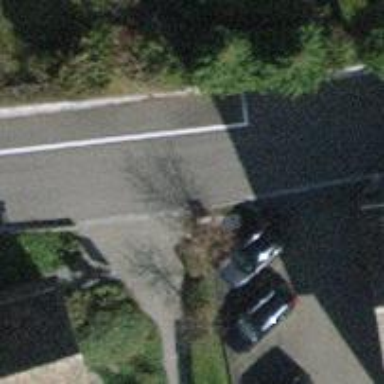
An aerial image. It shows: Asphalt road in residential area with opposite cycleway.